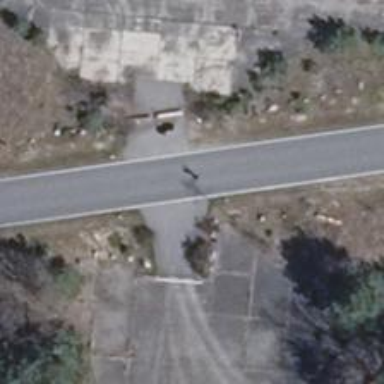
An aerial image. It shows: Concrete service road.